Question: I used GUI to display this text in unity :
'''
GUI.Label(Rect(430,320,500,500),"Win");
GUI.Label(Rect(400,470,500,500),"Your scores :" +player_script.points);
'''
I want to make the text like this :

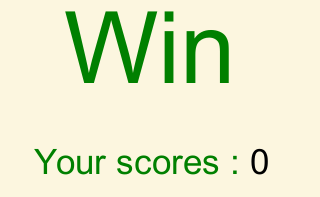
Answer: Modify your gui code like this
'''
GUI.Label(Rect(430,320,500,500),"<color=green><size=100>Win</size></color>");
GUI.Label(Rect(400,470,500,500),"<color=green><size=35>Your scores : </size></color>"+"<color=black><size=35>"+player_script.points+"</size></color>");
'''
also if you want to change the font type then you can try this rich tag and let me know if it has worked
'''
<font face="verdana">....</font>
'''